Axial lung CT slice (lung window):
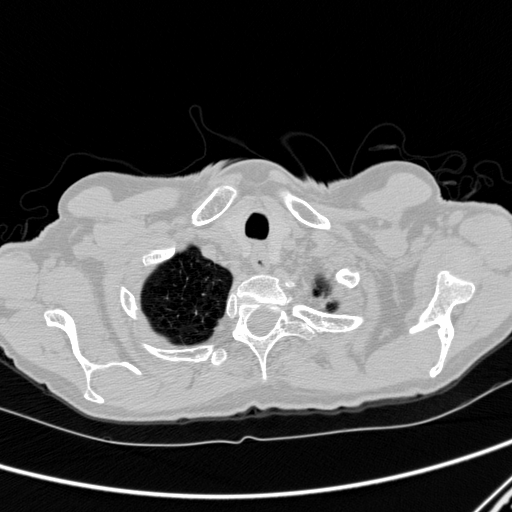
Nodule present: no